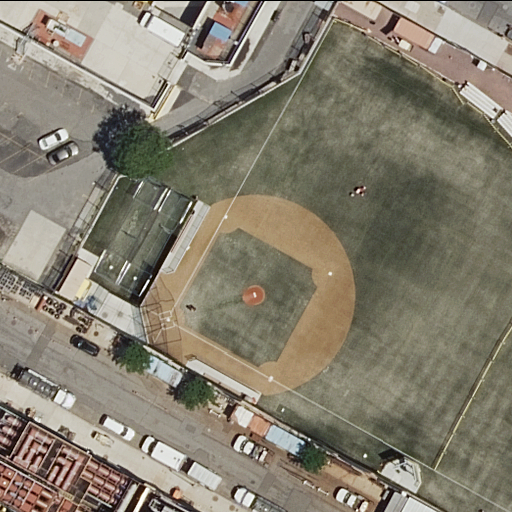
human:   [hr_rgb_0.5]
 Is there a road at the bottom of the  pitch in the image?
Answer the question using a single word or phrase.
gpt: no

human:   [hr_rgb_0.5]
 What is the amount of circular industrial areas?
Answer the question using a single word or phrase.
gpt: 0

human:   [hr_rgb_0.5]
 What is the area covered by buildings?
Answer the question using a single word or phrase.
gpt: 0m2

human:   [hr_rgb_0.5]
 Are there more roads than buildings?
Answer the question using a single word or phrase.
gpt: yes

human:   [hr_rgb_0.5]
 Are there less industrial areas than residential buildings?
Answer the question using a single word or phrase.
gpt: no

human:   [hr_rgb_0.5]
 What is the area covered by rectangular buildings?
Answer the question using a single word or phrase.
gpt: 0m2

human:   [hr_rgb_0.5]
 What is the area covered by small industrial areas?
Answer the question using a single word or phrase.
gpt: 0m2

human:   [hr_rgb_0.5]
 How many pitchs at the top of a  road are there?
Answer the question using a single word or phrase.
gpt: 0

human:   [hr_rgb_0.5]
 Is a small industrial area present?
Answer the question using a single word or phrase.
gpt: no

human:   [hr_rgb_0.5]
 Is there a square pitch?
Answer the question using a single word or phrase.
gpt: no

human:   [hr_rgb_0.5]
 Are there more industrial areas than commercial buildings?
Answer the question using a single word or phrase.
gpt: yes

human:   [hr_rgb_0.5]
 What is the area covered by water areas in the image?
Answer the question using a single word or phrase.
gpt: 0m2

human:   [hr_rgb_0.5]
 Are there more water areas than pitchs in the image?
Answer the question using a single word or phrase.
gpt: no

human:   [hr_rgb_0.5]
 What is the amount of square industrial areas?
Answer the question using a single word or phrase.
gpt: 0

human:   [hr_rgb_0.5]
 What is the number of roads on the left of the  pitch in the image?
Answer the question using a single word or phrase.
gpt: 4

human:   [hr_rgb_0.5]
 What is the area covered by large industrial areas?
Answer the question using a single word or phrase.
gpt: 10218m2

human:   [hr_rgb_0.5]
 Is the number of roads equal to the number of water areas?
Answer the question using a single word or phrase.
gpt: no

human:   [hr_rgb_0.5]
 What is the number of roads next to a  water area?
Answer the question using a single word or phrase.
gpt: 0

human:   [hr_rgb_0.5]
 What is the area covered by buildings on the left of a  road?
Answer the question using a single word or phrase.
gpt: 0m2

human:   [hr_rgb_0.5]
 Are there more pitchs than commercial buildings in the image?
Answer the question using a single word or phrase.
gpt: yes

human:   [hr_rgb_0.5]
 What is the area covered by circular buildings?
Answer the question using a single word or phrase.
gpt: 0m2

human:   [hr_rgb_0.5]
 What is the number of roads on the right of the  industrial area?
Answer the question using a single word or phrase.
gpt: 6

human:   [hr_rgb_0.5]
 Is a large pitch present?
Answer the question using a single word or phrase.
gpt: no

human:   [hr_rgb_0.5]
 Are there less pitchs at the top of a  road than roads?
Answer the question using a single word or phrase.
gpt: yes

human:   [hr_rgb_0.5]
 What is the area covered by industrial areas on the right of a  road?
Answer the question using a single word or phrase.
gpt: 0m2

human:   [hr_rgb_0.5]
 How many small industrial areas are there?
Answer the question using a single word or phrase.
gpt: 0

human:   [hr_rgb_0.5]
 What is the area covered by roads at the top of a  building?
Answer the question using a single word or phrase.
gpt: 0m2

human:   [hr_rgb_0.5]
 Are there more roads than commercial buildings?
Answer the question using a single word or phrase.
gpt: yes

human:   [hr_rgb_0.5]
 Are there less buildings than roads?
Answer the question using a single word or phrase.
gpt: yes

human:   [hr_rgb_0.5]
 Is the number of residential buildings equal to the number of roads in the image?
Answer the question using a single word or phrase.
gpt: no

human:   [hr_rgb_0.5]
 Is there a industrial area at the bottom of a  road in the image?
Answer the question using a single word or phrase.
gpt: yes

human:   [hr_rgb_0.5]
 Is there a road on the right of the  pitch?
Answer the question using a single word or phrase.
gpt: yes

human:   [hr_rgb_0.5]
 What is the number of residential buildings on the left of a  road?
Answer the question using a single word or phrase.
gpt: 0

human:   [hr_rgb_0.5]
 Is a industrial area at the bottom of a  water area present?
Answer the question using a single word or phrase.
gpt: no

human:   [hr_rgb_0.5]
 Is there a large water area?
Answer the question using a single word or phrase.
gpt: no

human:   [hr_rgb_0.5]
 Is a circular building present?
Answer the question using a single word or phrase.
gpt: no